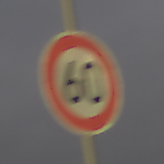
Verkehrszeichen: Geschwindigkeit60
Umgebung: Outdoor, RoadRail
Tageszeit: Midday
Wetter: Overcast
Licht: Natural
Jahreszeit: NotSpecified
Kontrast: LowContrast